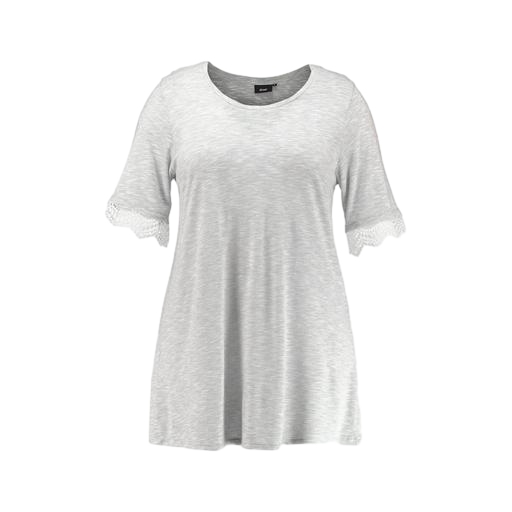
tall grey lace hem tee, lace-yoke t-shirt, gray lace-trim top, white background